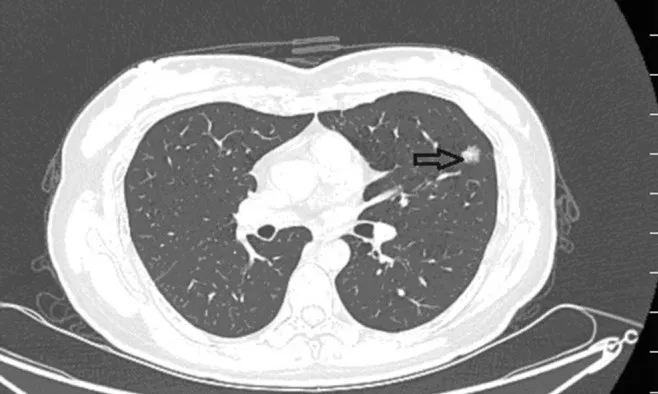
Preoperative contrast-enhanced CT images revealed a ball-shaped mass with heterogeneous enhancement in the left lung lobe.
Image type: radiology (ct)